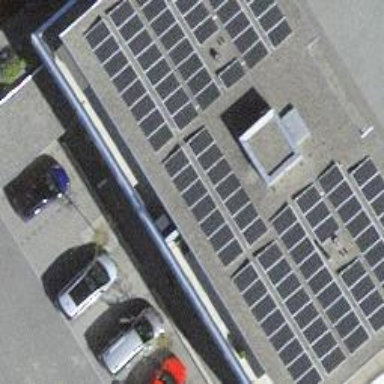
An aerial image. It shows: Solar power generator using photovoltaic method with solar photovoltaic panel types.